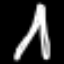
Label: The Eiffel Tower